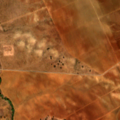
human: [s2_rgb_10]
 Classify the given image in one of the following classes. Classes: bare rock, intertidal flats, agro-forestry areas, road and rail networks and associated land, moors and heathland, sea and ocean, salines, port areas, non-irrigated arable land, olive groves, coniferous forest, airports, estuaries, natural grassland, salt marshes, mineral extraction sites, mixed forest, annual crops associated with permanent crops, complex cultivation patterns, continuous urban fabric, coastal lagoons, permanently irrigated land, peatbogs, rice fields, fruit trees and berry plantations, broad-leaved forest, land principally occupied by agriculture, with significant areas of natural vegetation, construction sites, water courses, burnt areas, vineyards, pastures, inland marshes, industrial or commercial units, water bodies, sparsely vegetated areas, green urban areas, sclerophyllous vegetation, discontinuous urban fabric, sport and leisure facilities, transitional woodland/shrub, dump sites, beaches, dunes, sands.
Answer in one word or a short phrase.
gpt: non-irrigated arable land, vineyards, olive groves, agro-forestry areas, transitional woodland/shrub